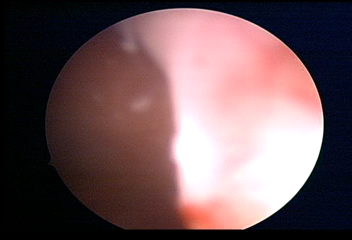
Modality: WLC
Class: Normal mucosa
Bladder cancer association: No